Question: I know the shortcuts:
'CTRL' + 'SHIFT' + '+'
'CTRL' + 'SHIFT' + '-'
Which expand and minimize Java-doc comments respectively. However this way of line collapsing keeps a line of space:

How I see it is that the java-doc comments from above takes 1 line of code.
---
<URL>
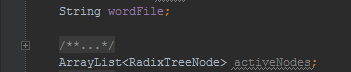
Answer: Select the part you want to hide and press ++. Choose either
'''
//<editor-fold desc="Description">
// part to hide
//</editor-fold>
'''
or
'''
//region Description
// part to hide
//endregion
'''
Change 'Description' to something that won't distract you, for example '_'.
After collapsing this block you will see only '_'.